Question: I have the following data in my excel table. My requirements is to highlight the the entire column of my current date.

I have found a code where it search through my dates and select the today's date. However when i try to move to another cell to input some data, it keeps on going back to the selected date and i was unable to do key in. Below is my code.
'''
Private Sub Worksheet_SelectionChange(ByVal Target As Range)
Dim TodaysDate As Date
Dim Rng As Range
TodaysDate = CLng(Date)
With Rows("1:1")
Set Rng = .Find(what:=TodaysDate, _
after:=.Cells(.Cells.Count), _
LookIn:=xlFormulas, _
lookat:=xlWhole, _
SearchOrder:=xlByRows, _
SearchDirection:=xlNext, MatchCase:=False)
If Not Rng Is Nothing Then
Application.Goto Rng, True
Else
'Give a message that today's date was not found
MsgBox "Nothing found"
End If
End With'
'''
The above code doesn't include the highlighting part yet since i have no idea how to do it since i just learn to do VBA since yesterday.
Any help will be appreciated.
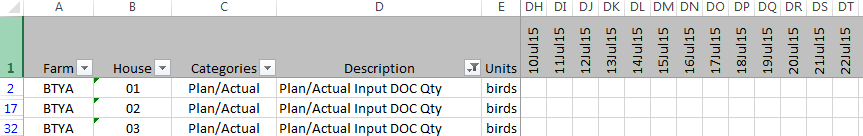
Answer: To use VBA:
'''
Private Sub Worksheet_SelectionChange(ByVal Target As Range)
Dim TodaysDate As Date
Dim Rng As Range
TodaysDate = CLng(Date)
With Rows("1:1")
Set Rng = .Find(what:=TodaysDate, _
after:=.Cells(.Cells.Count), _
LookIn:=xlFormulas, _
lookat:=xlWhole, _
SearchOrder:=xlByRows, _
SearchDirection:=xlNext, MatchCase:=False)
If Not Rng Is Nothing Then
Rng.EntireColumn.Interior.Color = vbMagenta
Else
'Give a message that today's date was not found
MsgBox "Nothing found"
End If
End With
End Sub
'''